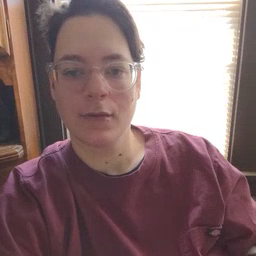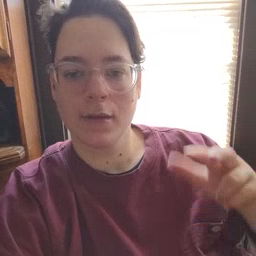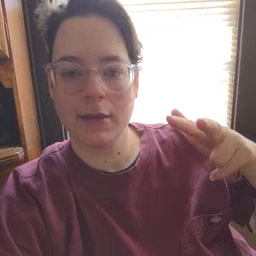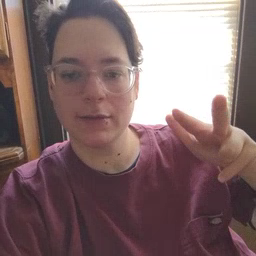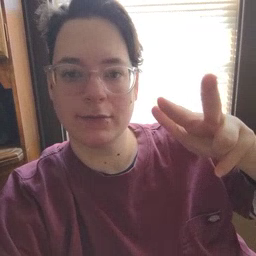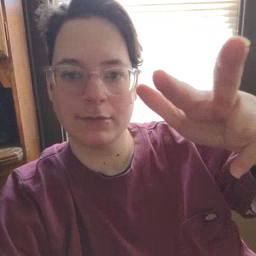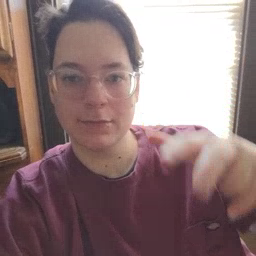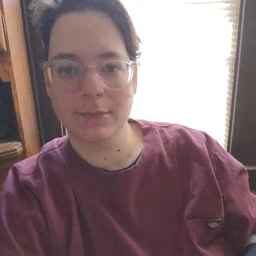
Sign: helicopter